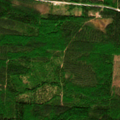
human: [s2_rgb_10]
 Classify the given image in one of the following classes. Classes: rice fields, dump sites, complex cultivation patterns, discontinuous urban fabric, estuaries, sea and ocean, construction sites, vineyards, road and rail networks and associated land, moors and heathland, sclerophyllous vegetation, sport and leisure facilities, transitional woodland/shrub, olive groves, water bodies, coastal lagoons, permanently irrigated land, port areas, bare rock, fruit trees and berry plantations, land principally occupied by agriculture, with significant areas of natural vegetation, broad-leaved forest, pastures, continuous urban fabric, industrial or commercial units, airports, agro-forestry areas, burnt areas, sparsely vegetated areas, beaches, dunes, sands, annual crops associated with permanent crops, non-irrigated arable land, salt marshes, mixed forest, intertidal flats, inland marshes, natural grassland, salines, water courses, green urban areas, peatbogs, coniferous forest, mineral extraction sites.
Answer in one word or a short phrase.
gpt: coniferous forest, mixed forest